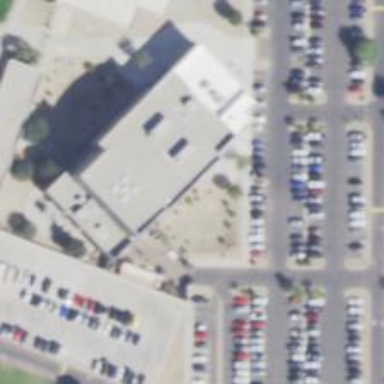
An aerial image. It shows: Theater building.